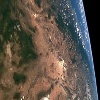
Label: land